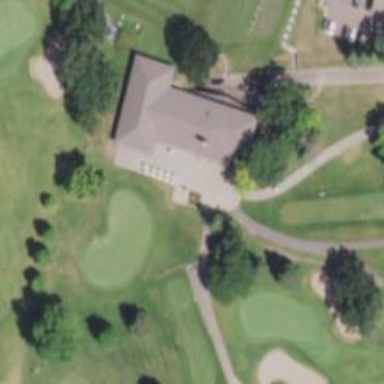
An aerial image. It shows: Service road used as golf cart path.